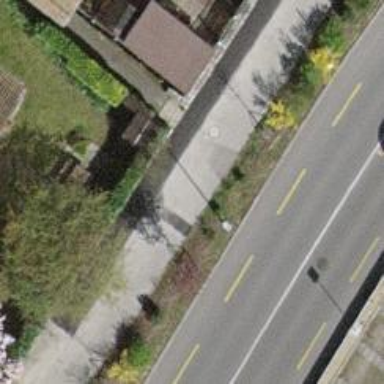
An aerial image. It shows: Pedestrian road.